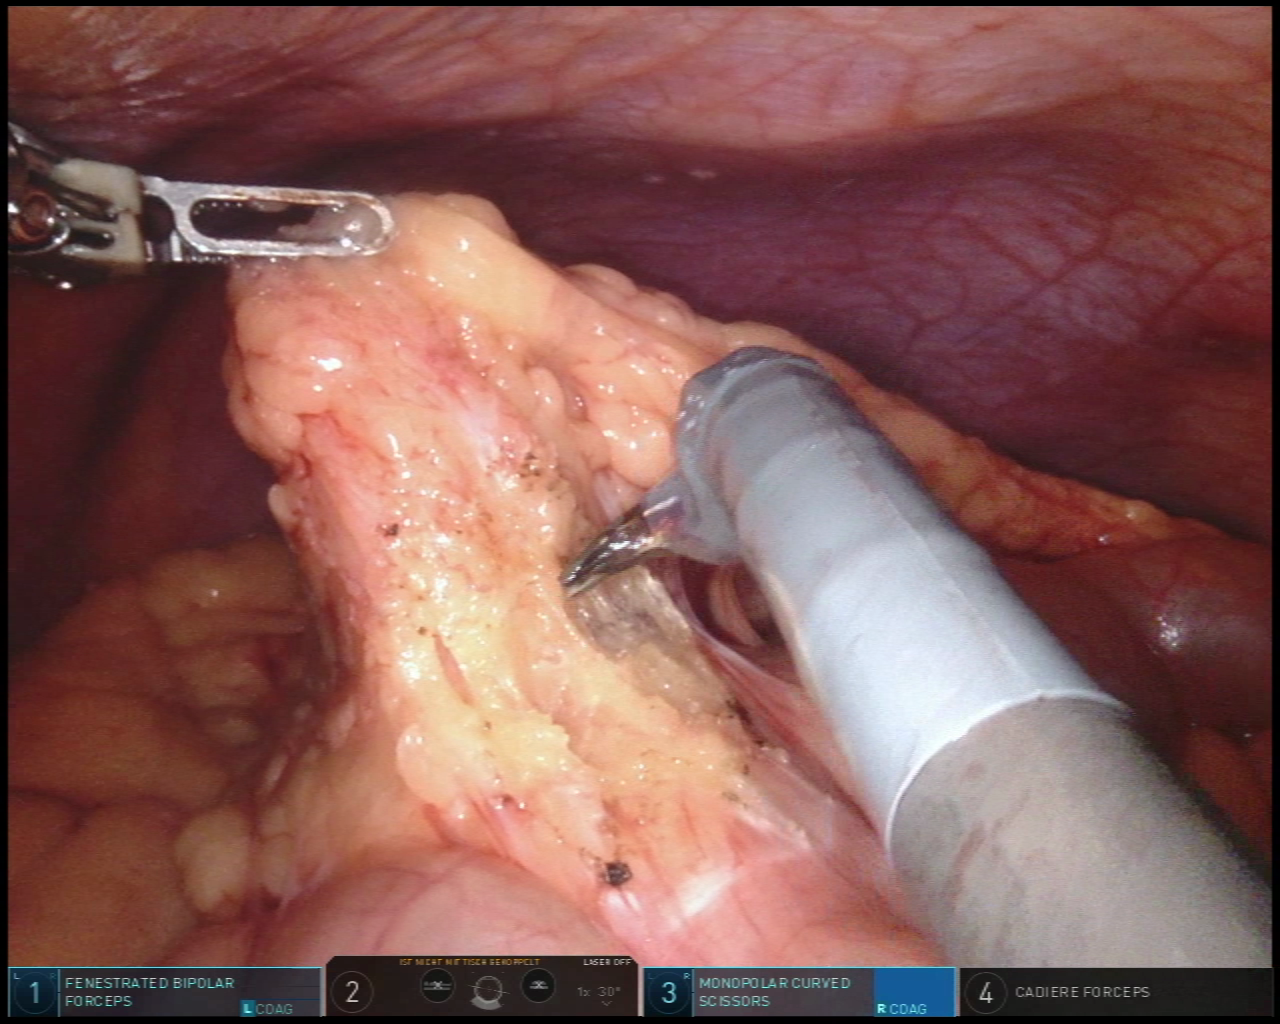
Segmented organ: colon
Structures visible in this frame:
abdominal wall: yes
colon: yes
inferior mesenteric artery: no
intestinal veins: no
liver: no
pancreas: no
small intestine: no
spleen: no
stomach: no
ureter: no
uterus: no
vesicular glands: no